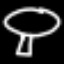
Label: mushroom